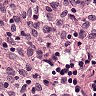
Metastatic tissue present: no